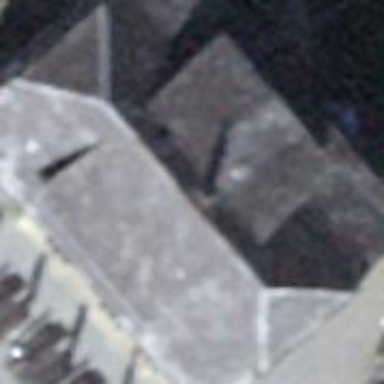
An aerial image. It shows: Restaurant building.